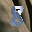
Label: 8